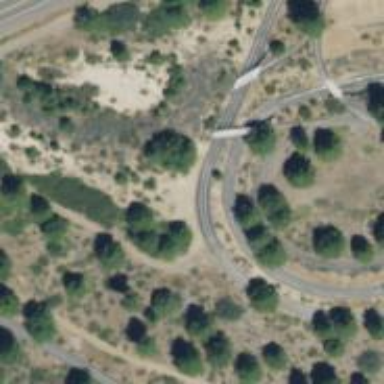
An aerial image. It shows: Abandoned railway bridge.